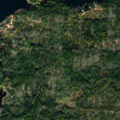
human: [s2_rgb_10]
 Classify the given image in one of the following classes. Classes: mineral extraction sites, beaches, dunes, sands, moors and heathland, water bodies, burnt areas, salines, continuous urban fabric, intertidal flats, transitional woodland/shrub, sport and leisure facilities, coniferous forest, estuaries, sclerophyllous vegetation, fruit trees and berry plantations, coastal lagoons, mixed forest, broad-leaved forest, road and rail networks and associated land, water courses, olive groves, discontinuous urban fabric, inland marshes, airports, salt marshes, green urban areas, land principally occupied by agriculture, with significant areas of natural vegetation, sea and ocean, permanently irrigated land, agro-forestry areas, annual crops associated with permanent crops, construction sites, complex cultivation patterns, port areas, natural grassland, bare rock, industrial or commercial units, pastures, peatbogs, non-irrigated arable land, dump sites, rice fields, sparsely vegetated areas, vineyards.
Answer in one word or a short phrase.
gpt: mixed forest, transitional woodland/shrub, sea and ocean